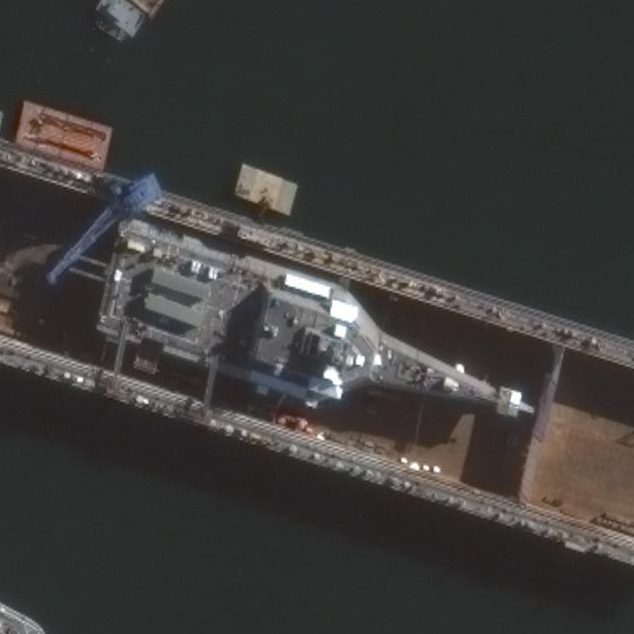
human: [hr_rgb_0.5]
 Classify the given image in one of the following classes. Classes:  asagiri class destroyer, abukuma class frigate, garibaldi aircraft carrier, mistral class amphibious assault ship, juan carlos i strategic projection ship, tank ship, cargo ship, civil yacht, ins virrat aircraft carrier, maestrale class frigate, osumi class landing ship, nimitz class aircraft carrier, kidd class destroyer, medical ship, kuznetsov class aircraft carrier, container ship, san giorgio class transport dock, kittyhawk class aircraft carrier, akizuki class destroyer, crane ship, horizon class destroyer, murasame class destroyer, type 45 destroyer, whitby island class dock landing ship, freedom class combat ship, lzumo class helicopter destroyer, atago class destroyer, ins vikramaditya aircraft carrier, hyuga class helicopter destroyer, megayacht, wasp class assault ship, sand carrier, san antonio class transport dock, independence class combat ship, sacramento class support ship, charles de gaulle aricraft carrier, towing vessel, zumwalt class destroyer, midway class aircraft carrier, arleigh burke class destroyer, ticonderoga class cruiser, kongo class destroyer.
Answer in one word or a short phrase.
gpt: Independence class combat ship